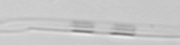
Label: Pseudo-nitzschia